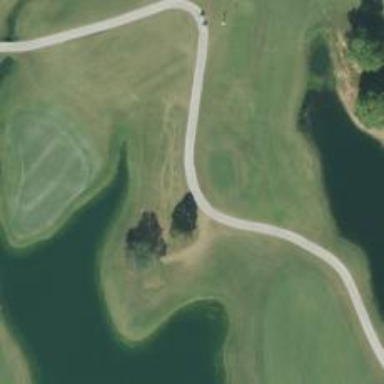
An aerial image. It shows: Path designated for golf carts.